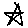
Label: star